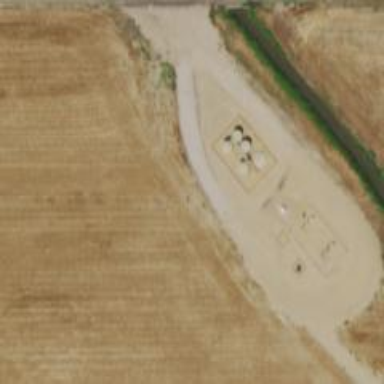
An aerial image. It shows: Storage tank with man-made structure.